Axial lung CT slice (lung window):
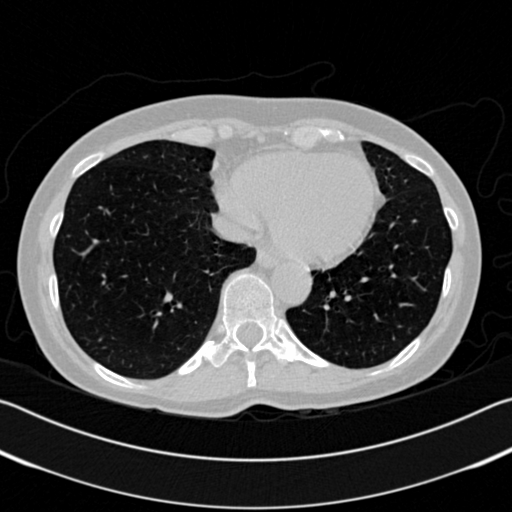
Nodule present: no